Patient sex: F
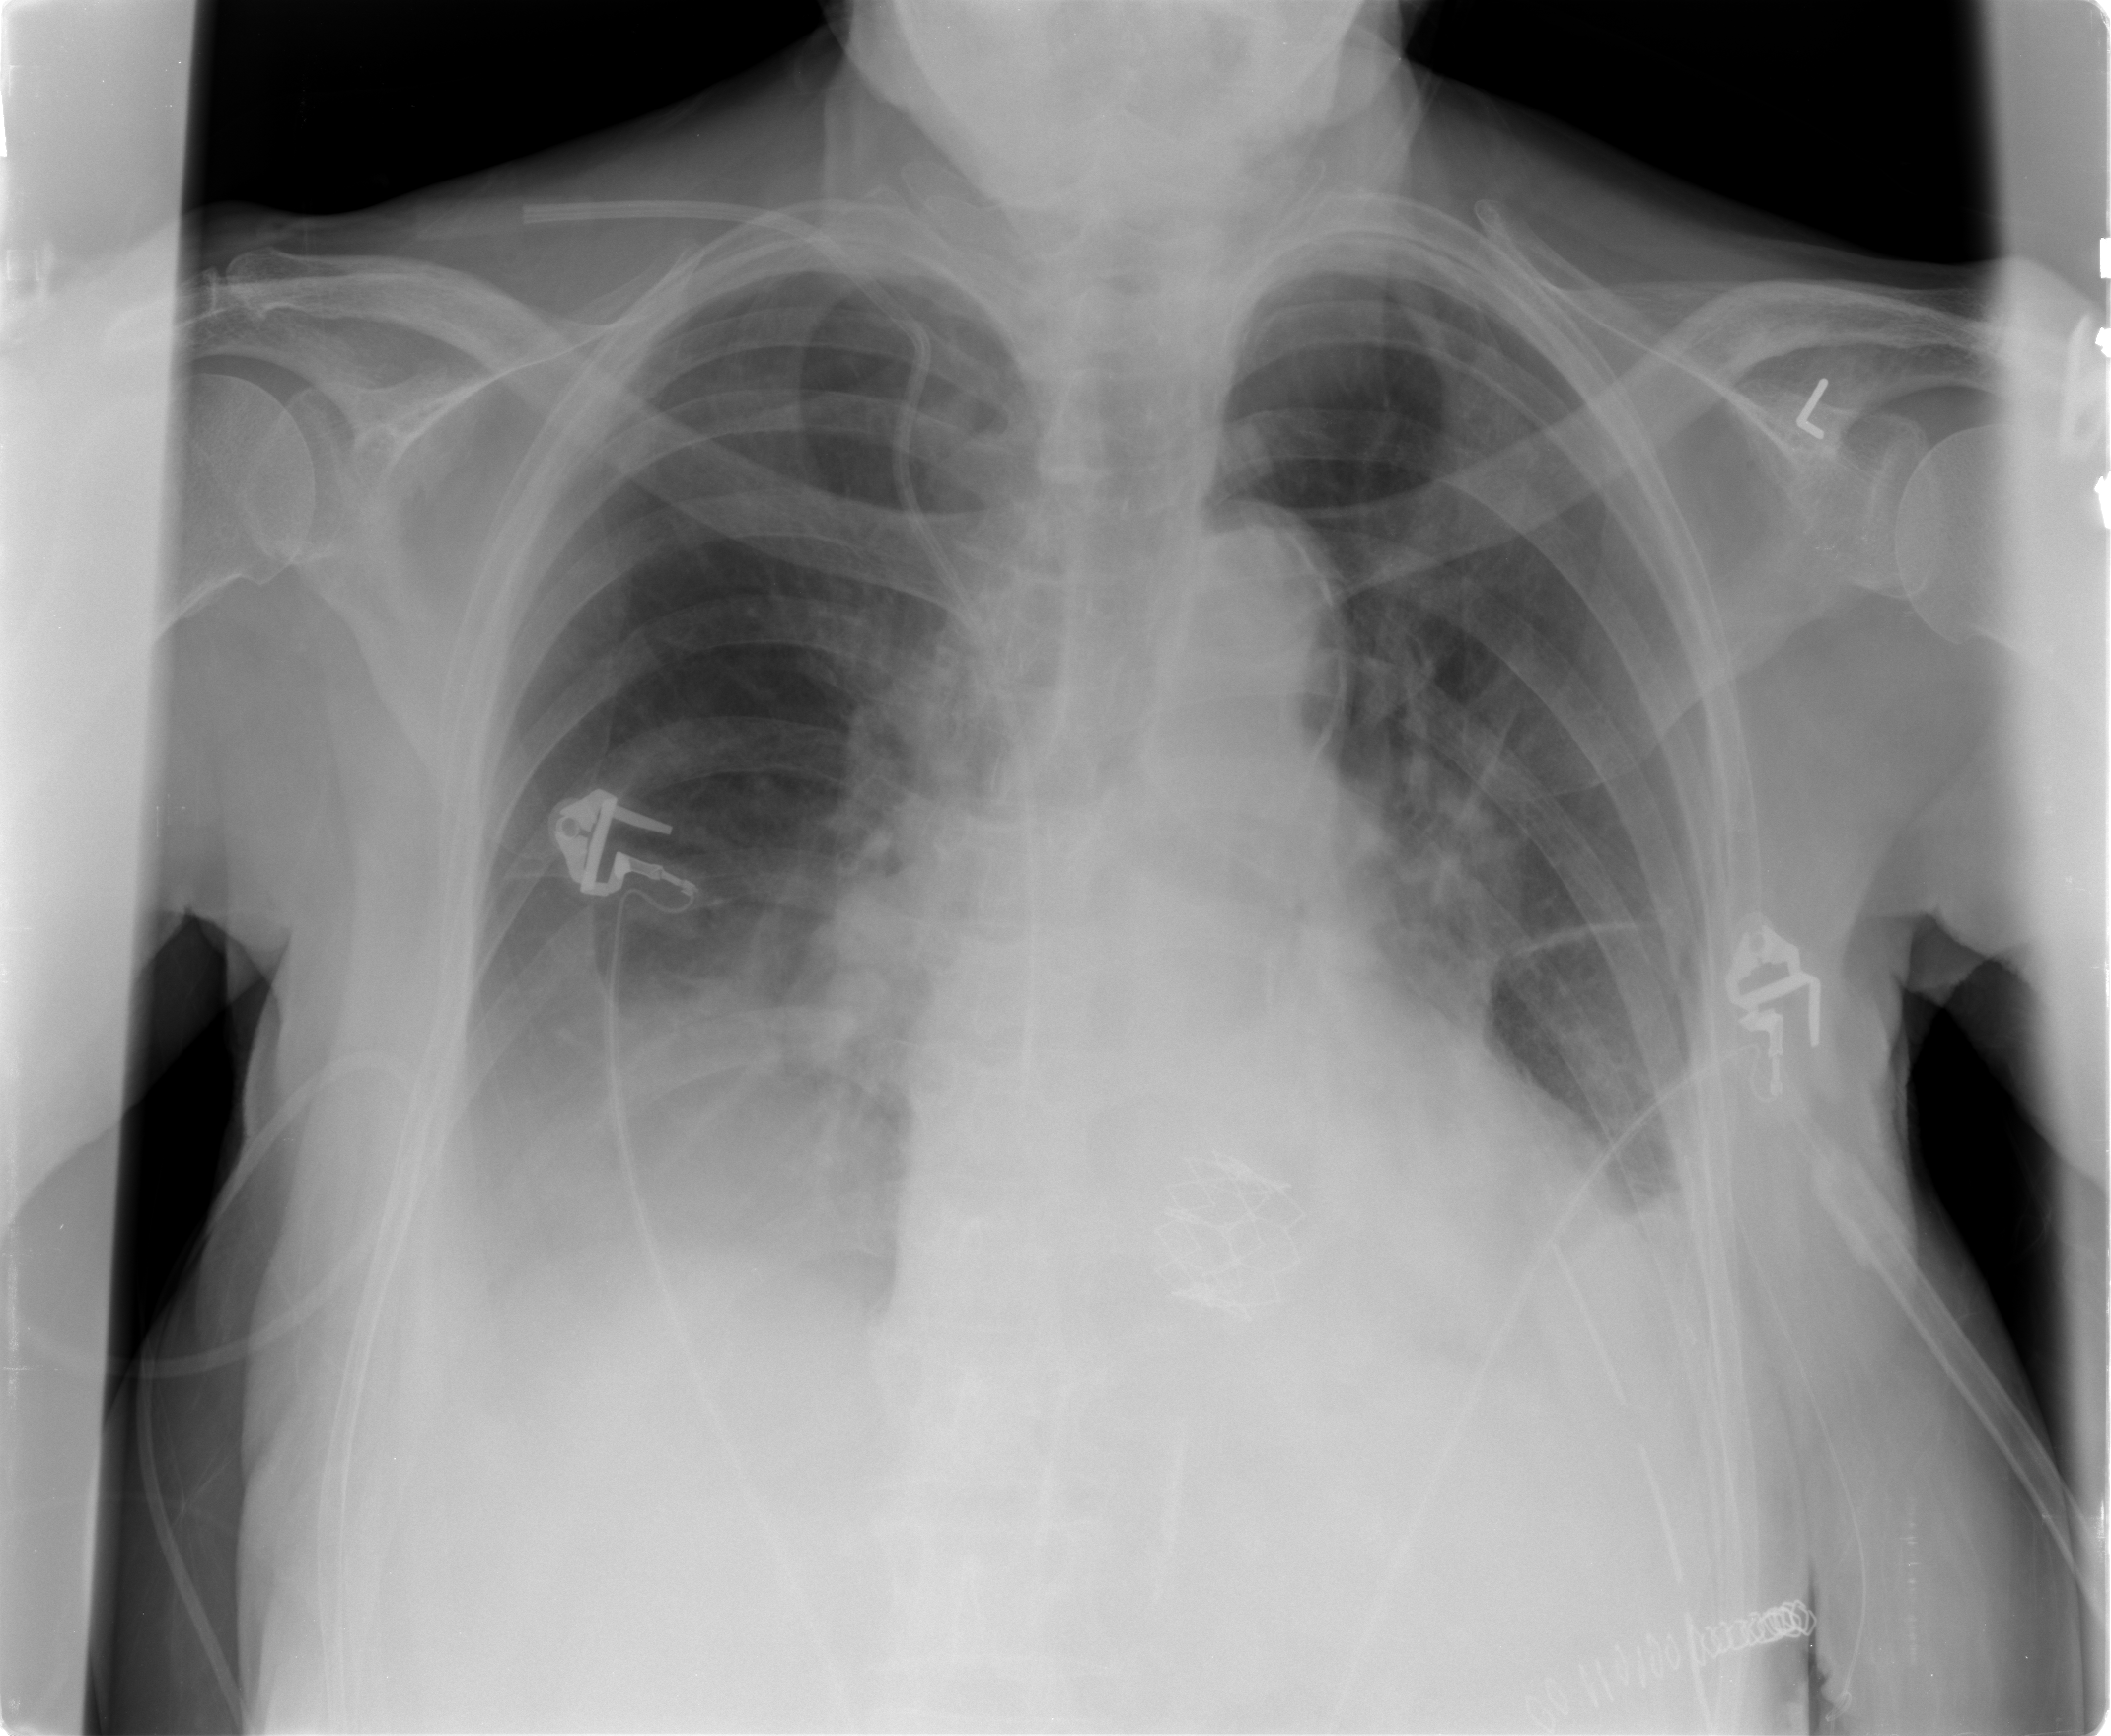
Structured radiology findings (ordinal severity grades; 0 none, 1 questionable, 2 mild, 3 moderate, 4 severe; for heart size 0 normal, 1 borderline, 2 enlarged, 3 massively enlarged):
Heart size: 2
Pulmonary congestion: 0
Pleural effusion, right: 2
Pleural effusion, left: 2
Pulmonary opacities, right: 2
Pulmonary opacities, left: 0
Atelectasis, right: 2
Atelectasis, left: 2